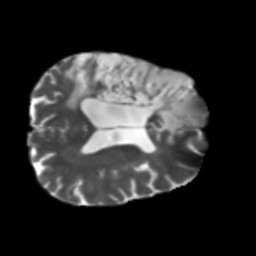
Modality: T2w
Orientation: axial
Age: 64
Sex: male
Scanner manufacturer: siemens
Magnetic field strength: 3 T
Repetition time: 5.47 s
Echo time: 0.0854 s